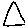
Label: triangle